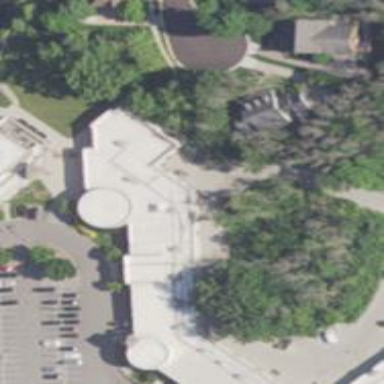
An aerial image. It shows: Fitness centre on leisure land.